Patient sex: F
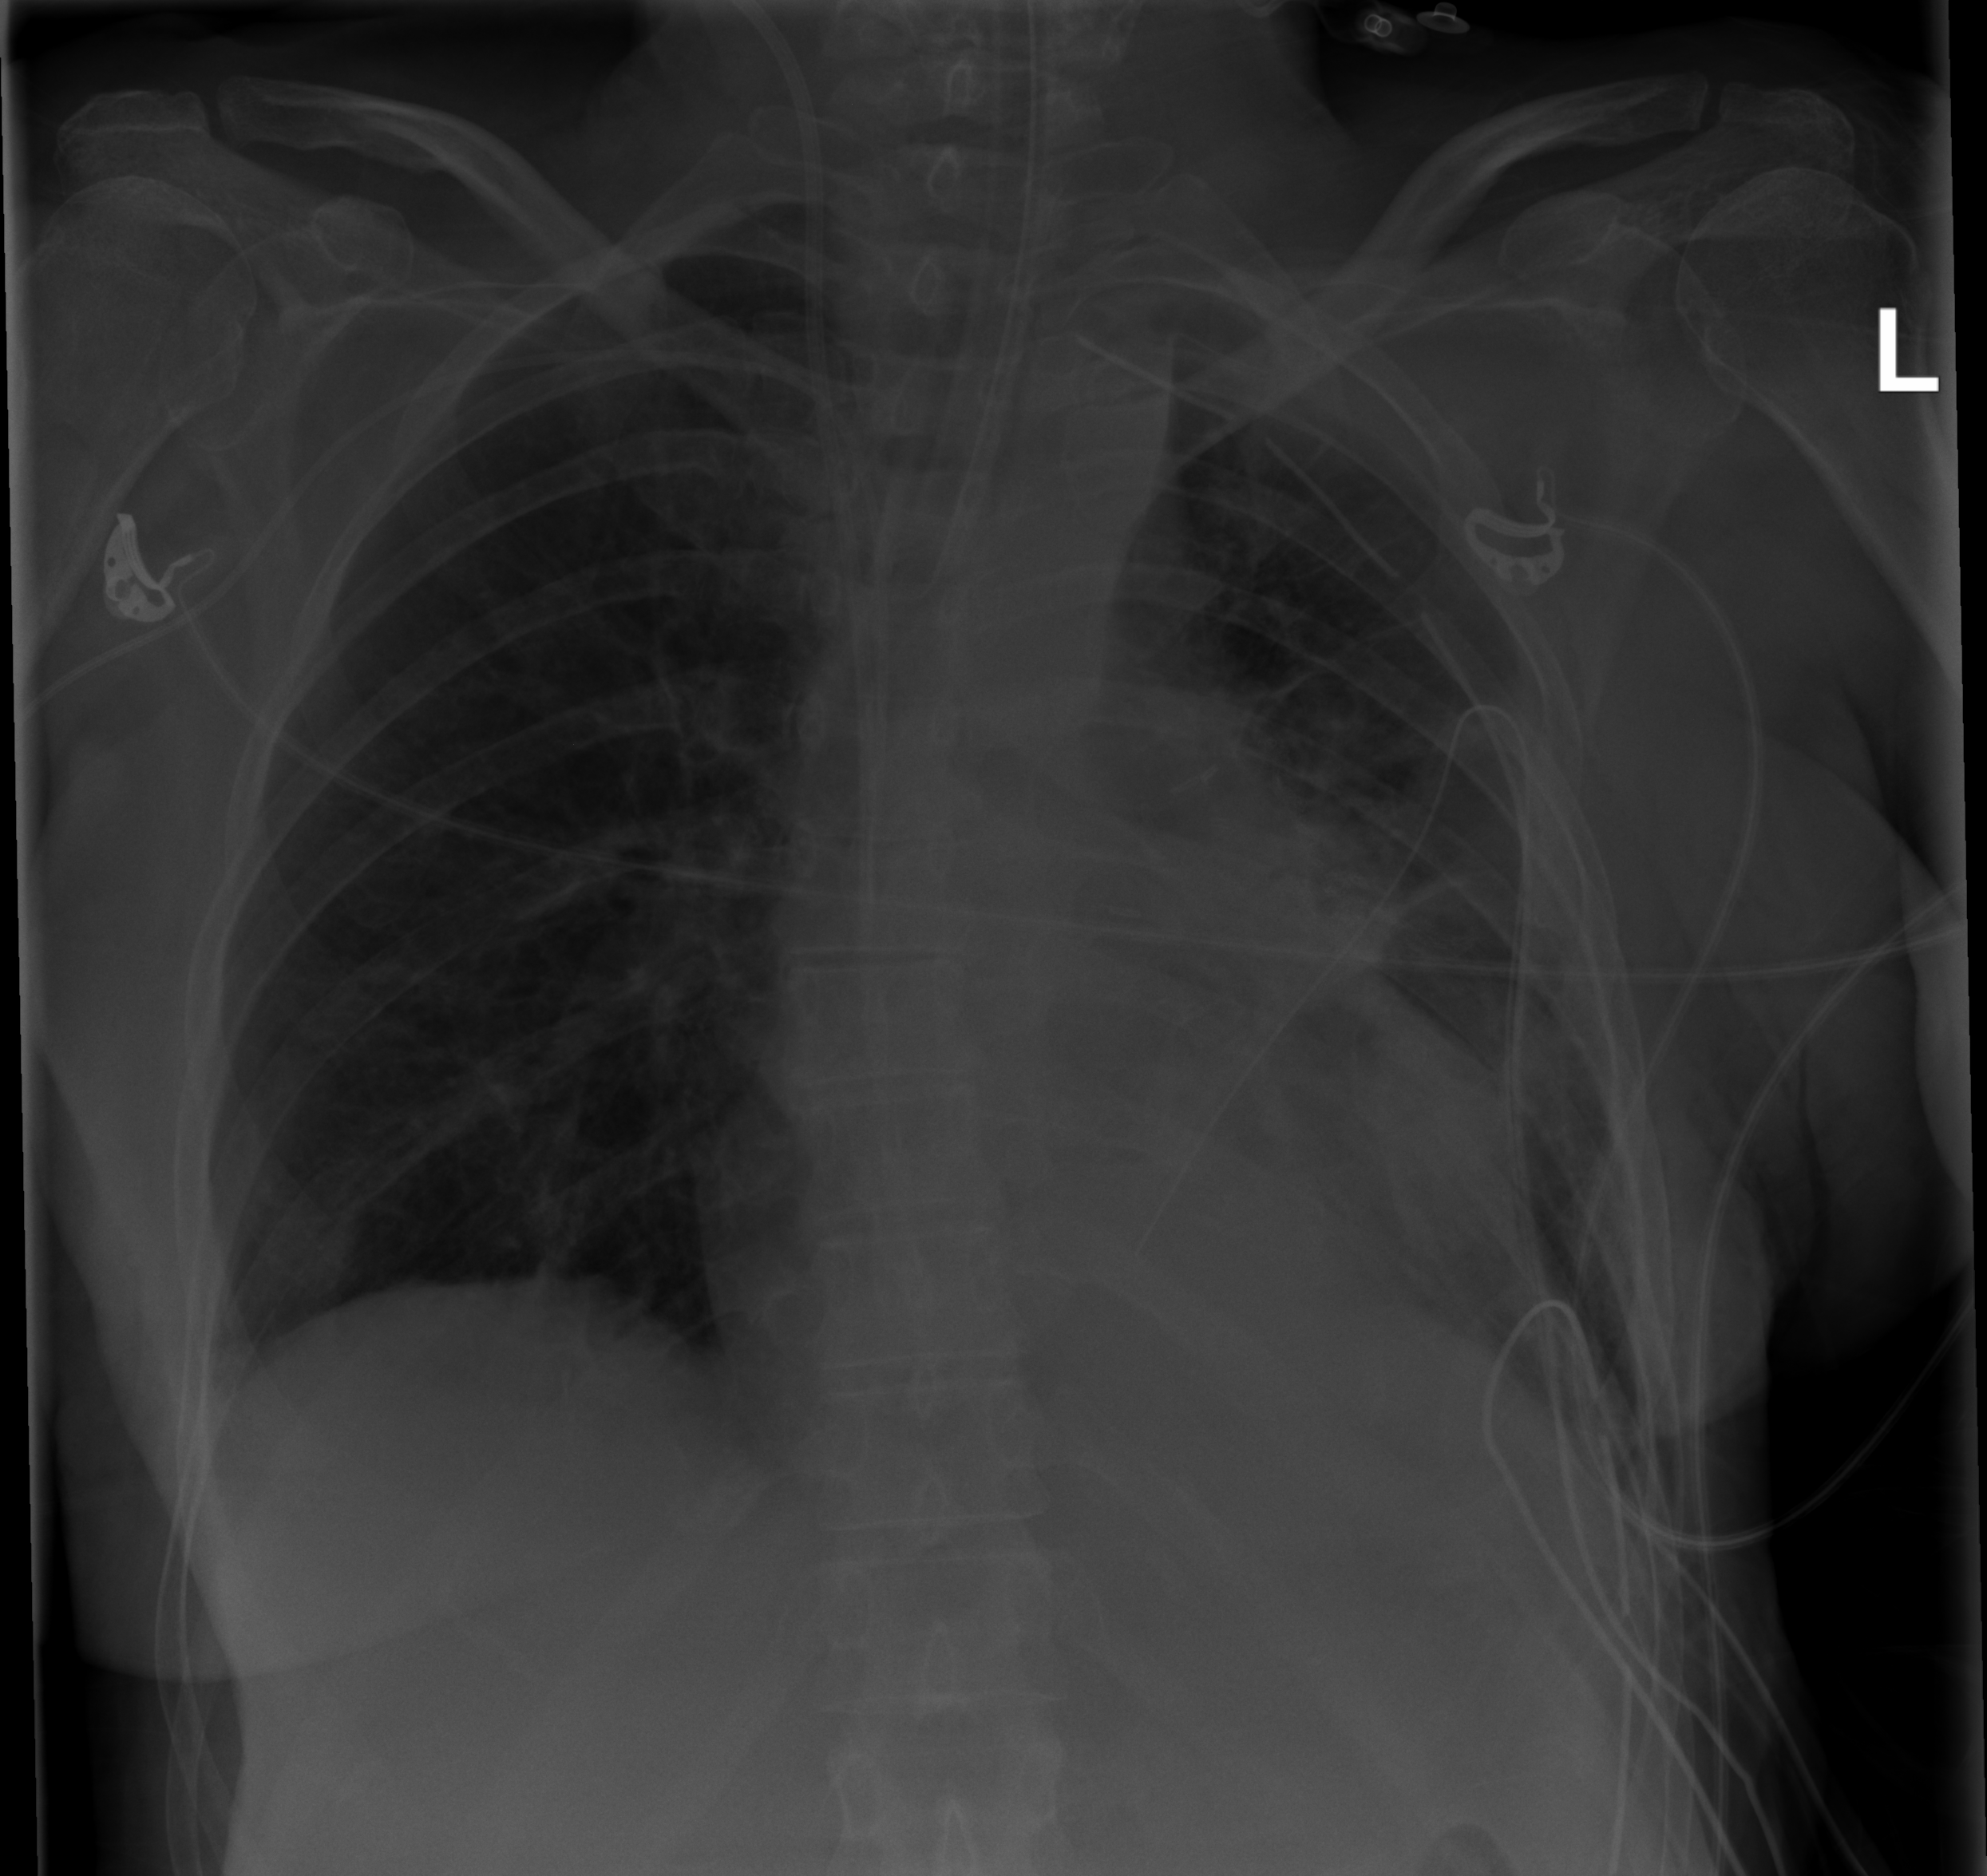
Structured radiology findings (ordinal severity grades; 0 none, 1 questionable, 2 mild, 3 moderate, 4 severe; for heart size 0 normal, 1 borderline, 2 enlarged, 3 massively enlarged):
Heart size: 2
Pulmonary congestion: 0
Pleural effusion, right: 0
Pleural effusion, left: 2
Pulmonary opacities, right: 0
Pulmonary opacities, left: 0
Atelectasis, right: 0
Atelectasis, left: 3